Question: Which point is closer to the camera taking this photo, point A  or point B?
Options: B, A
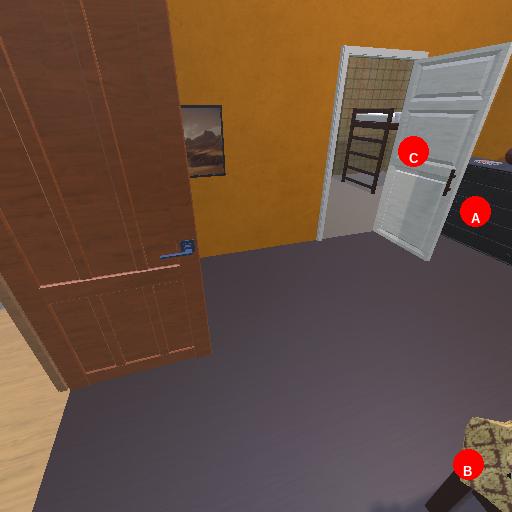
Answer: B